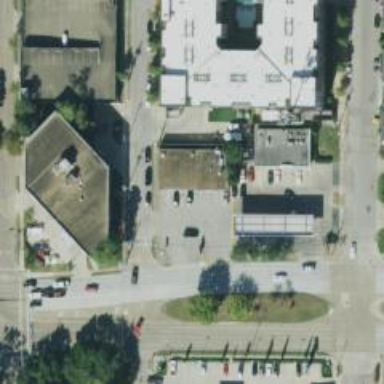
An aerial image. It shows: Parking space.